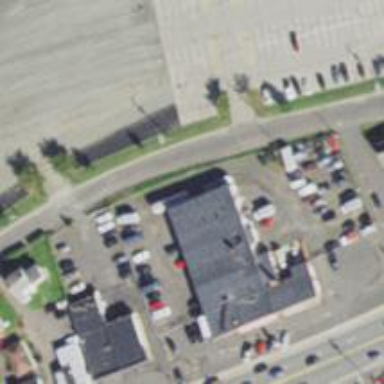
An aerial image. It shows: Car repair shop located in building.